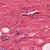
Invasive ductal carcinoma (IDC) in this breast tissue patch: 0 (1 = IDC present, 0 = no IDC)